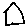
Label: house